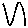
Label: zigzag